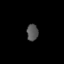
Tissue: lung
Cell type: Fibroblasts
Senescence score: 0.623
Nuclear area (px): 187
Mean DAPI intensity: 85.16